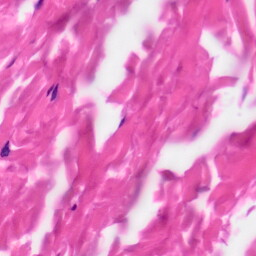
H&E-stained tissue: Skin